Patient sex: M
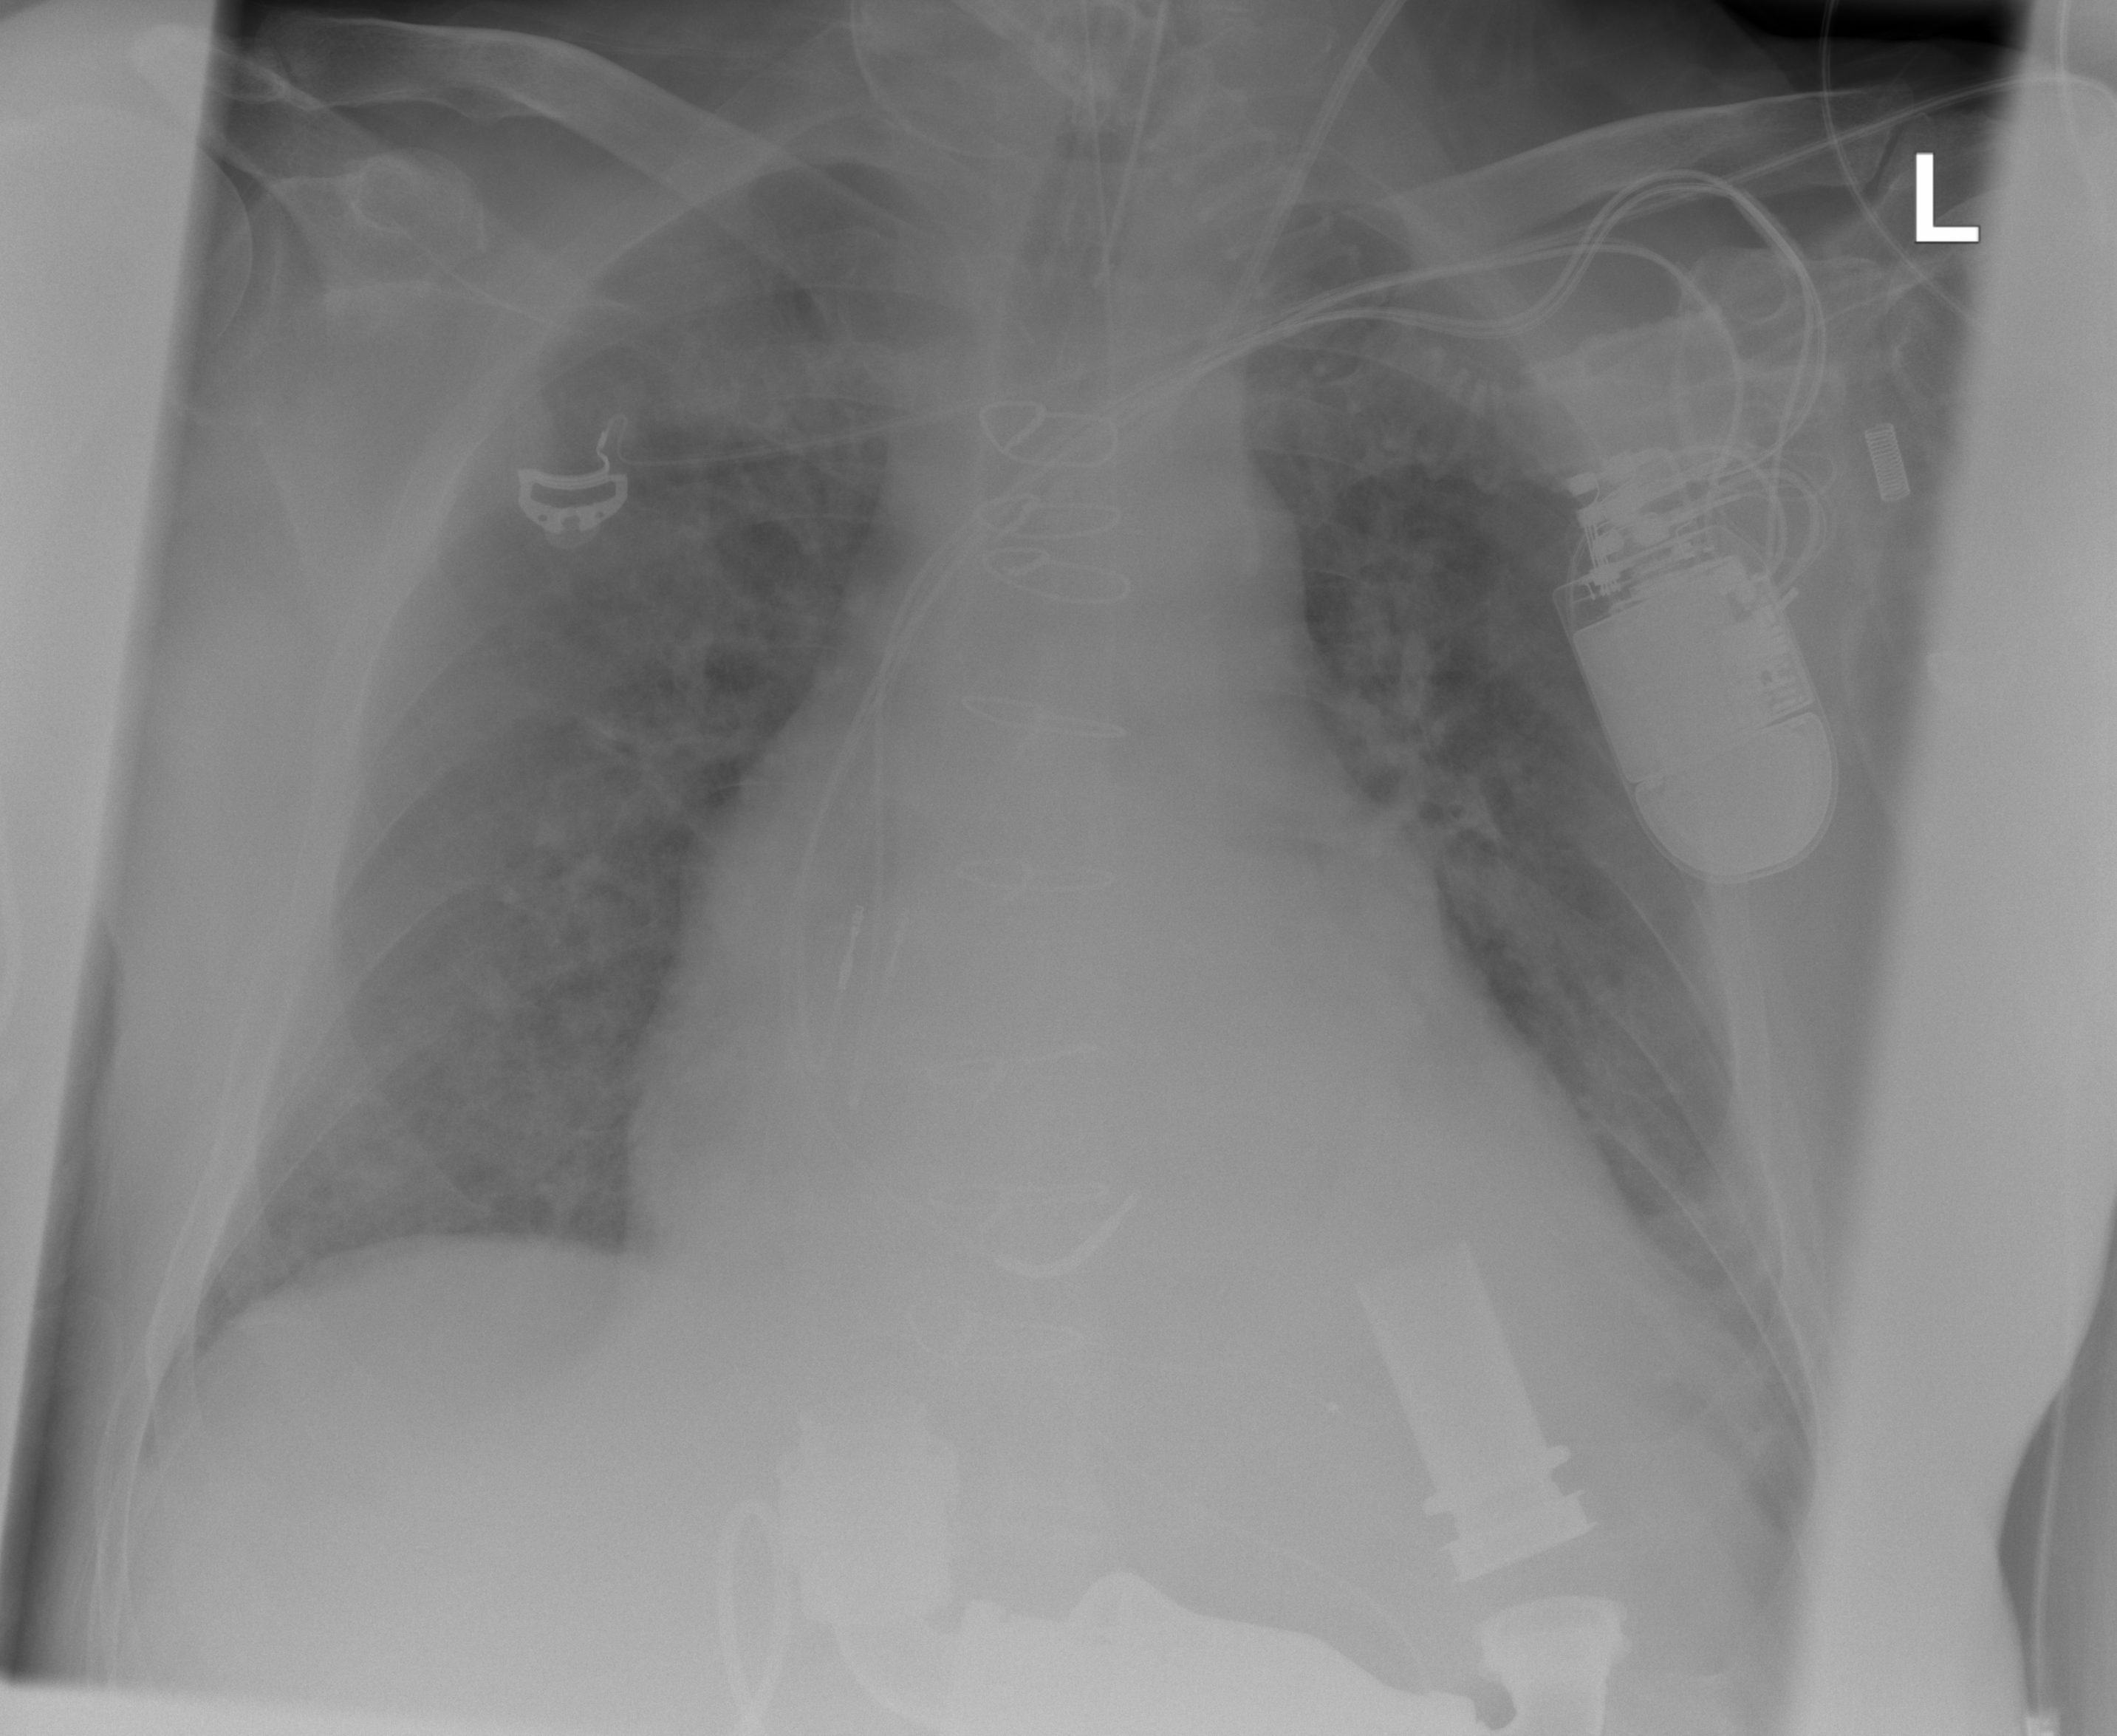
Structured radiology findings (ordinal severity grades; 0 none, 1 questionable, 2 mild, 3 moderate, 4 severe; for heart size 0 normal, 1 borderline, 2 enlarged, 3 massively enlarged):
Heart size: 3
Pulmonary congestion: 2
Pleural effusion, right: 1
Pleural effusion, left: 0
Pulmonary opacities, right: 2
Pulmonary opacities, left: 2
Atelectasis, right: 0
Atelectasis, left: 2